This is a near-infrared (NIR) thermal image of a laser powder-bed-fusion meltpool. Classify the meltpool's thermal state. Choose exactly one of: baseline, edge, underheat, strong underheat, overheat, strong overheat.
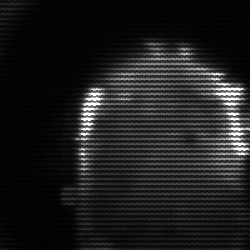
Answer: baseline